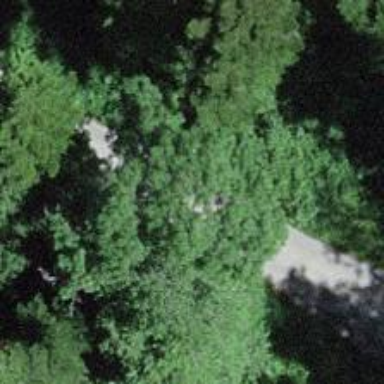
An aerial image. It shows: Culvert tunnel.